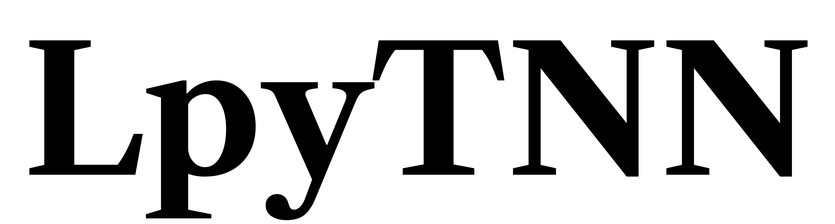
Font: LibreCaslonText_Bold